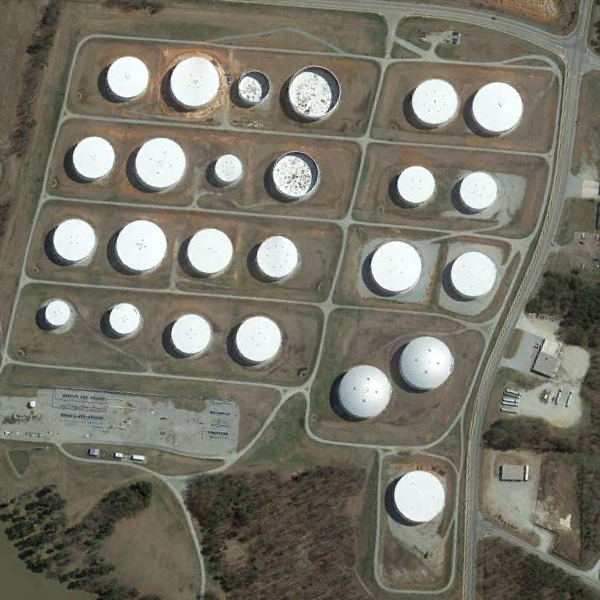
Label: StorageTanks